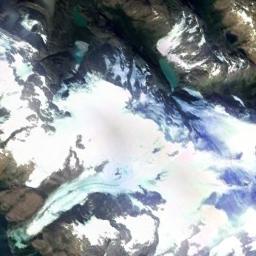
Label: snowberg